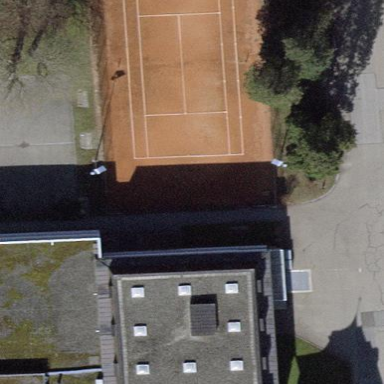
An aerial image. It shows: Tennis court on pitch designated for leisure land.